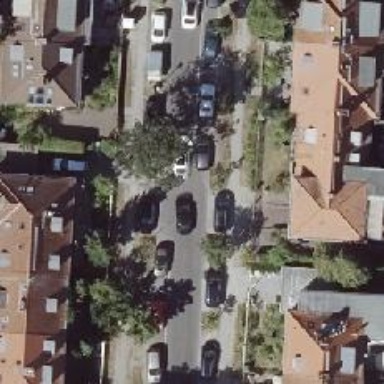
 with lane on the left side. The sidewalk surface is made of sett."